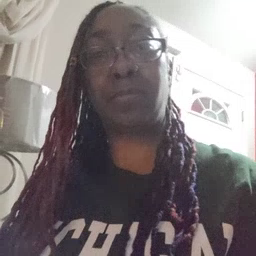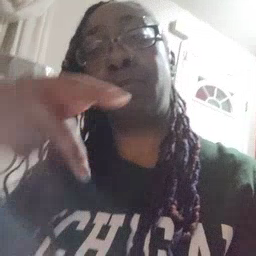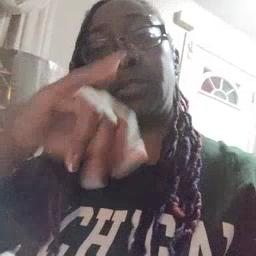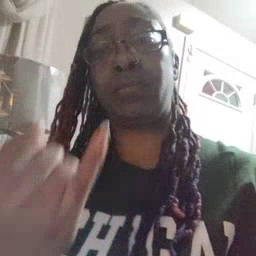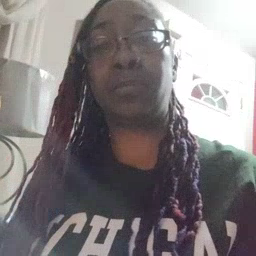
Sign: pajamas